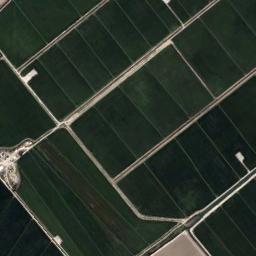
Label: rectangular_farmland